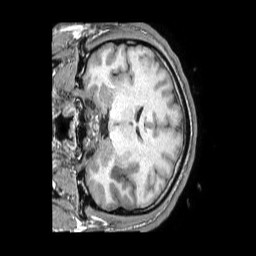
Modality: T1w
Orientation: coronal
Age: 35
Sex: male
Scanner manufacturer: philips
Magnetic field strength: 1.5 T
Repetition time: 0.007122 s
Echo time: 0.003234 s